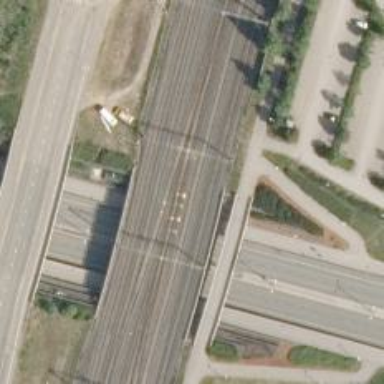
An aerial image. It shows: Bridge crossing over electrified rail tracks with contact lines. It serves as siding.